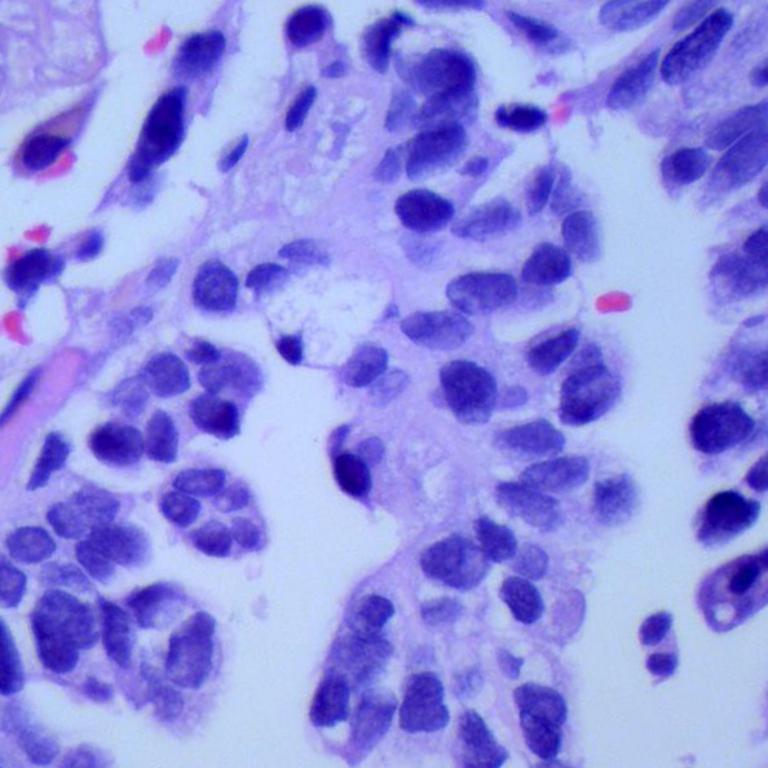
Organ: lung
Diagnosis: adenocarcinomas